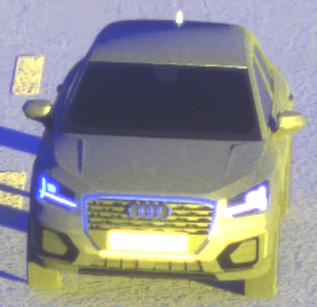
Make: Audi
Model: Q2
Model produced from: 2016
Model produced until: 2020
Doors: 5
Color: gray
Road condition: dry road
Daytime: sunrise or sunset
Contrast: high contrast